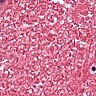
Metastatic tissue present: no